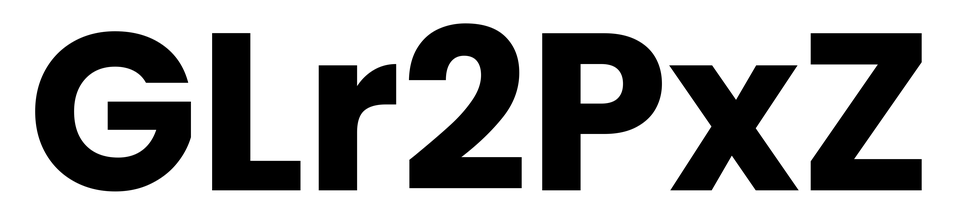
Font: Poppins-Bold